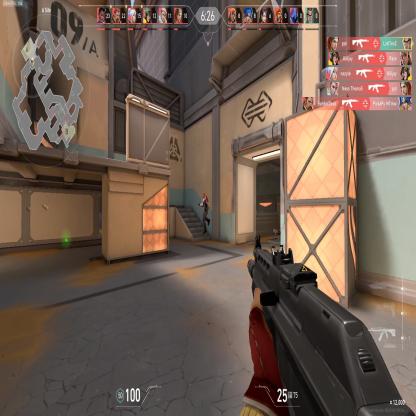
Label: enemy